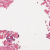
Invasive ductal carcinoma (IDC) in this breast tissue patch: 0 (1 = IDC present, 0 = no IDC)